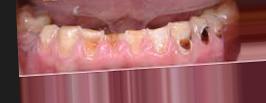
Condition: Caries